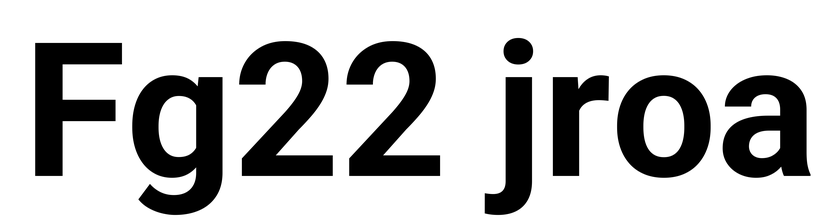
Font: Roboto_Bold